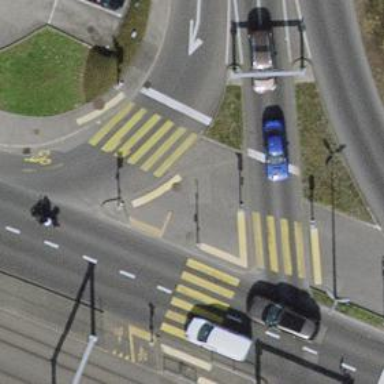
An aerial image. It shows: Crossing with traffic signals.